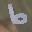
Label: 6